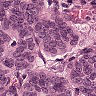
Metastatic tissue present: yes